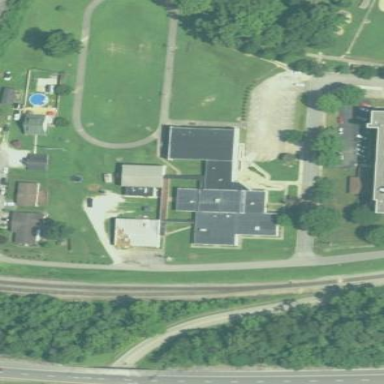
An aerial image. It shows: School building with school amenities.